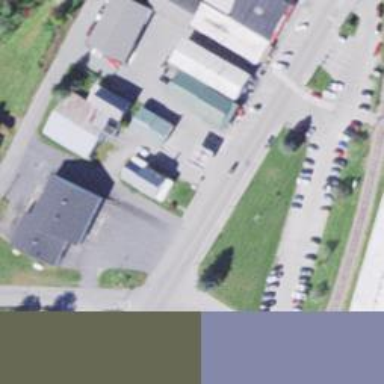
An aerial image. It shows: Convenience shop.